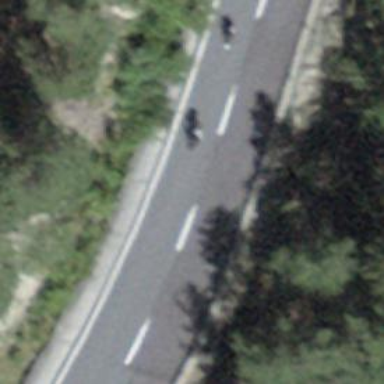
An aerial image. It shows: Asphalt road classified as primary highway.